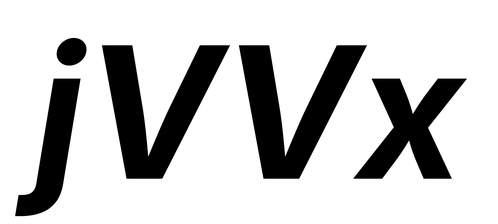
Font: Inter-Italic_Bold_Italic